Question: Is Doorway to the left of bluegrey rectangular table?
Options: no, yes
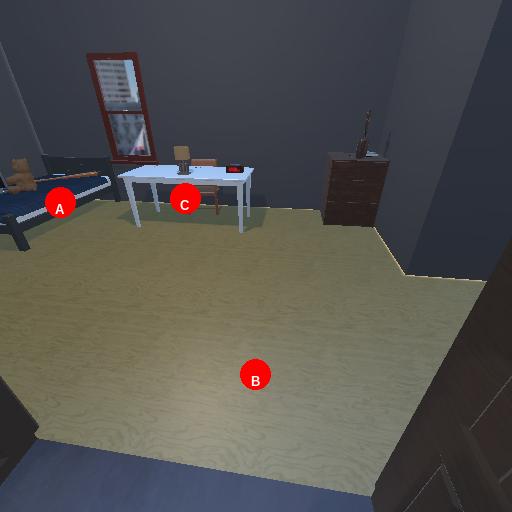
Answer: no